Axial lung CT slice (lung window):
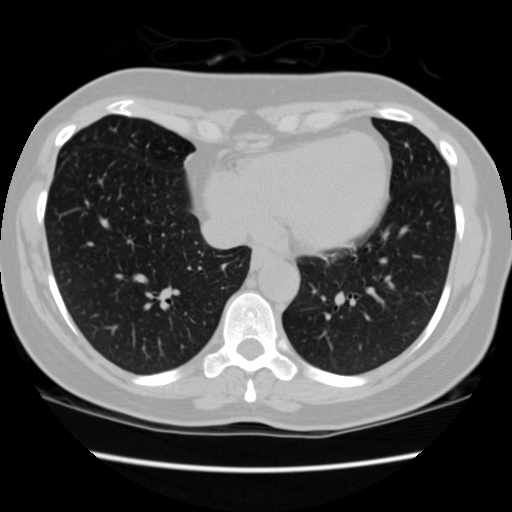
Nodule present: no